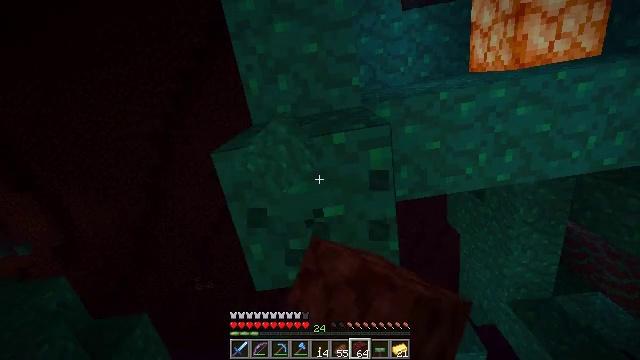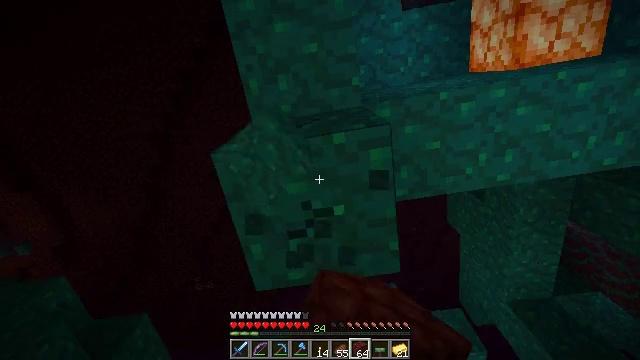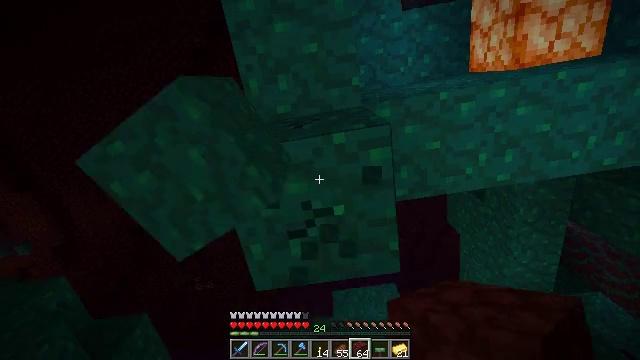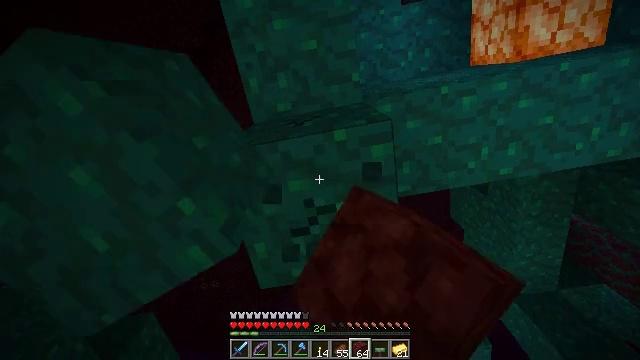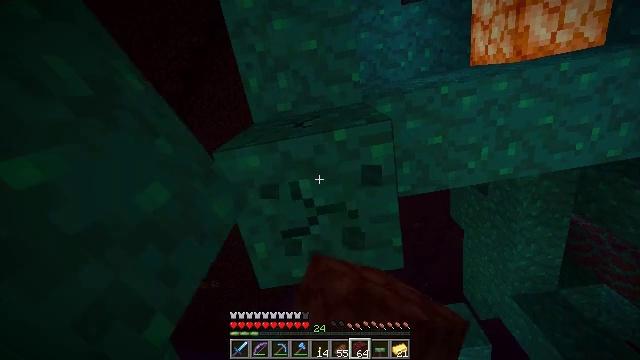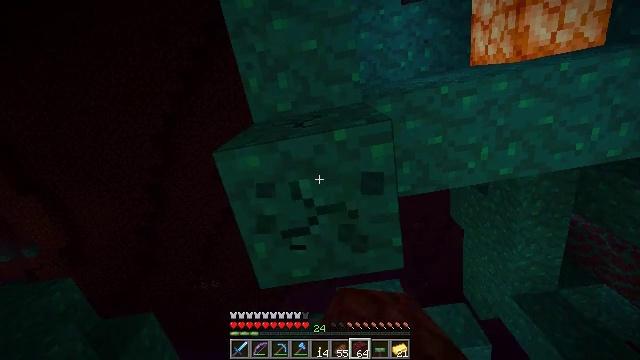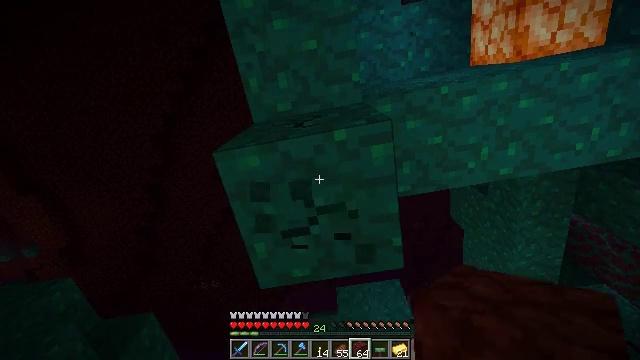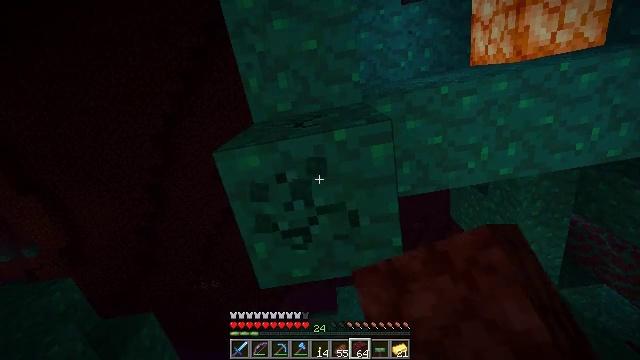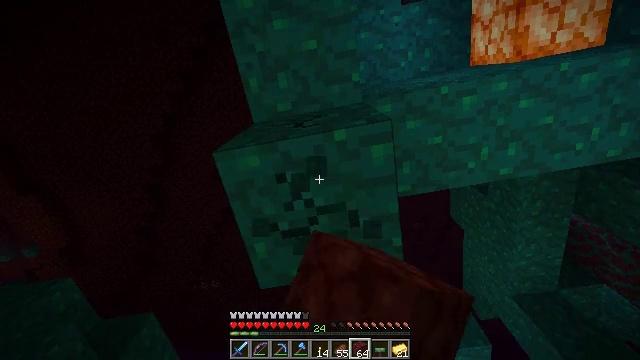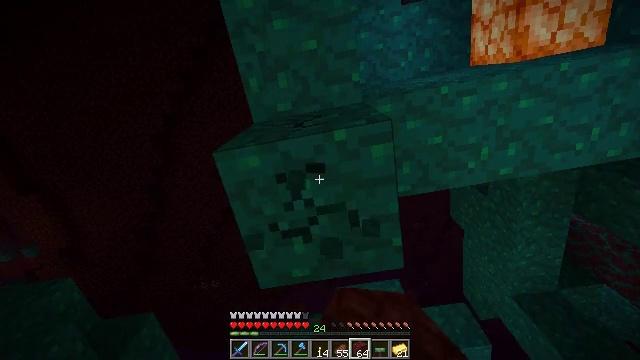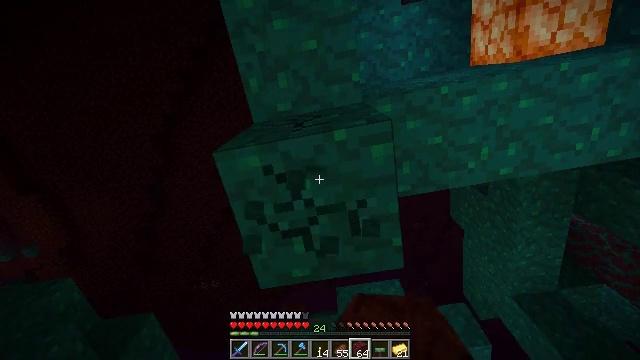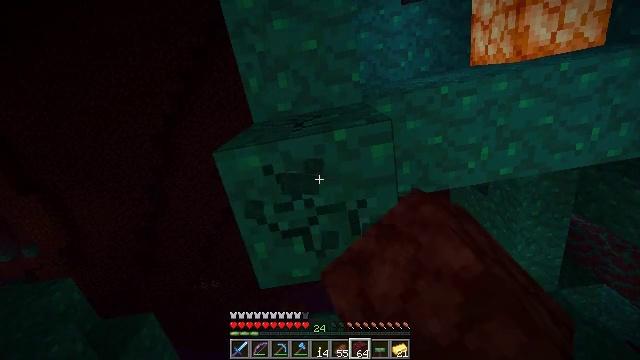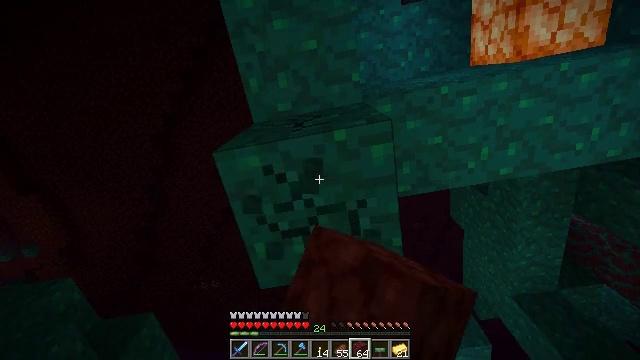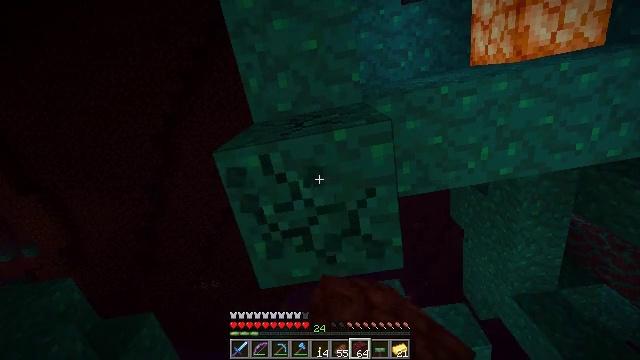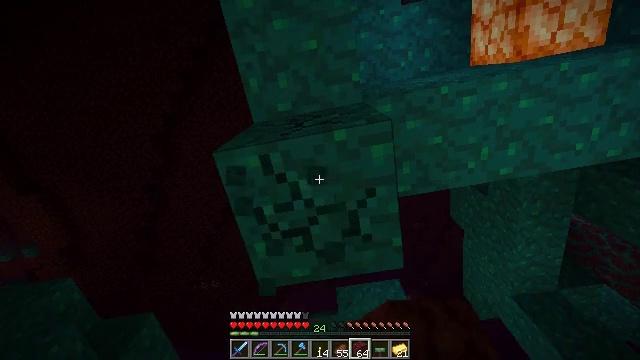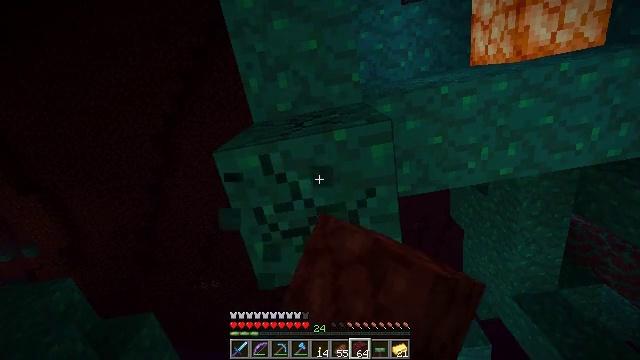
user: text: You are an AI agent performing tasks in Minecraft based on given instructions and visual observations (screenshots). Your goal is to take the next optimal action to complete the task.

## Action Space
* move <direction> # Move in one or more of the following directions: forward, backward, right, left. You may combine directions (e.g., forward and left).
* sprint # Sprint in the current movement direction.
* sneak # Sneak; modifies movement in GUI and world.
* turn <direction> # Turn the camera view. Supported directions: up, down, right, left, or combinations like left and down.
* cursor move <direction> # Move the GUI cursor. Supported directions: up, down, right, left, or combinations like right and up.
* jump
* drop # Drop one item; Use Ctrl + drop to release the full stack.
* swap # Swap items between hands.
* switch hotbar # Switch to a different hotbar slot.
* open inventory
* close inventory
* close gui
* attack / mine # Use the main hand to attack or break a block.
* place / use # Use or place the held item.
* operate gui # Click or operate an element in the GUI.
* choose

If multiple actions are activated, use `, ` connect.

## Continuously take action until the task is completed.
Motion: motion action
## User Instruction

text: Mine warped wart block.
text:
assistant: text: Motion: attack / mine
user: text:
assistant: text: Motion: attack / mine
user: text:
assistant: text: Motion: turn left, attack / mine
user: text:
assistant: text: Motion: attack / mine
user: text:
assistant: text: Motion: attack / mine
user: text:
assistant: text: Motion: attack / mine
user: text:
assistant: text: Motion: attack / mine
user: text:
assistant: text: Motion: attack / mine
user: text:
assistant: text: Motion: attack / mine
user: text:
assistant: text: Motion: attack / mine
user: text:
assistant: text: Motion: attack / mine
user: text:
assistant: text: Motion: attack / mine
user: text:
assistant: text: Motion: attack / mine
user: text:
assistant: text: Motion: attack / mine
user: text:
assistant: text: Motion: attack / mine
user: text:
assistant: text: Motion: attack / mine
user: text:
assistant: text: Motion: attack / mine
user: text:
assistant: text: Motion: attack / mine
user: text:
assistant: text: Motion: attack / mine
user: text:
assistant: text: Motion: attack / mine
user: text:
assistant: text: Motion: attack / mine
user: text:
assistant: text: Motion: attack / mine
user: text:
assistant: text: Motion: attack / mine
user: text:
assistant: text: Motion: attack / mine
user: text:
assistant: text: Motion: attack / mine
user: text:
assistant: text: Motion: attack / mine
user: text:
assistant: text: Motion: attack / mine
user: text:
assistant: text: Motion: attack / mine
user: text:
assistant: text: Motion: attack / mine
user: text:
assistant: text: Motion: attack / mine